Interaction volume radius: 10 \u00c5
Interaction volume height: 15 \u00c5
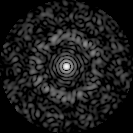
Disorder parameter: 0.8389